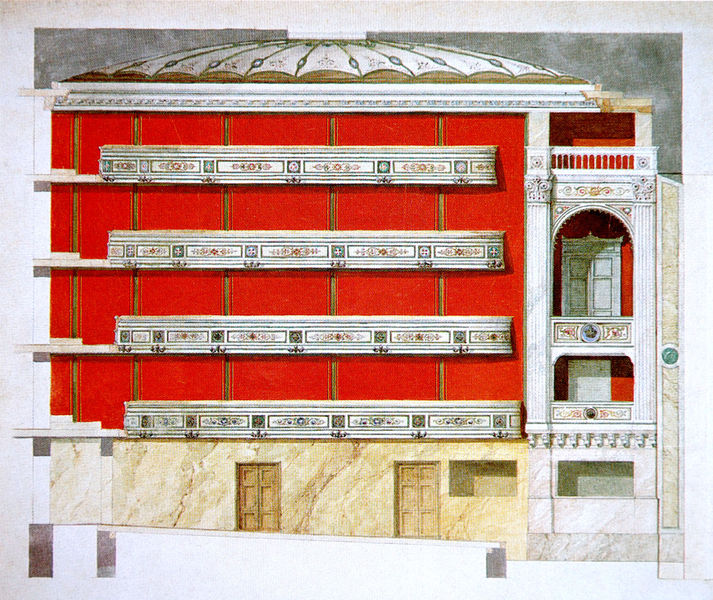
Titel: Gärtnerplatztheater in München, Schnitt durch den Zuschauerraum
Künstler: Michael Reiffenstuel
Standort: München
Institution: Architekturmuseum der Technischen Universität
Schlagwörter: blau, schatten, weiß, grün, ocker, braun, fenster, grau, holz, marmor, orange, schwarz, skizze, säule, säulen, terasse, tür, zeichnung, dach, gebäude, haus, rot, beige, malerei, muster, ornament, wand, architektur, barock, stein, tod, brüstung, gitter, gold, decke, innen, oper, theater, rund, balkon, farbig, modell, bogen, fassade, italien, türen, ballett, mauer, farbe, graphik, türe, empore, loge, opernhaus, pilaster, rang, kuppel, dekoration, symmetrie, dekor, ornamente, verzierung, geländer, stufe, stufen, tor, balkone, galerie, logen, paterre, ränge, zuschauerraum, rechtecke, bögen, eingänge, keller, antike, palast, palazzo, stockwerk, balustrade, schnitt, bahnhof, koloriert, entwurf, schema, kapitelle, tore, villa, antik, griechisch, rundbögen, schräge, kanneluren, etagen, plan, ornamentik, korinthisch, stockwerke, querschnitt, bau, rosetten, schindeln, römisch, geschoss, gallerie, aufriss, etage, architekturzeichnung, bauzeichnung, längsschnitt, emporen, alkoven, freis, rundbogenfries, flügeltüren, cuvilliestheater, balko, ballustraden, querschnitte, räumlich, schlauch, mehrstöckig, titten, entwürfre, fotze, hitlerbart, quertschnitt